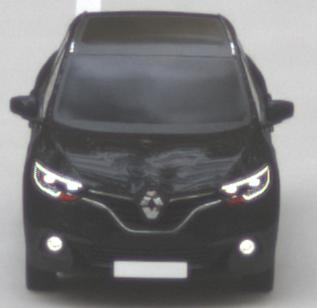
Make: Renault
Model: Kadjar ENERGY TCe 130
Detailed model: Kadjar
Model produced from: 2015/05
Model produced until: 2018/08
Doors: 5
Color: black
Road condition: dry road
Daytime: morning or afternoon
Contrast: low contrast